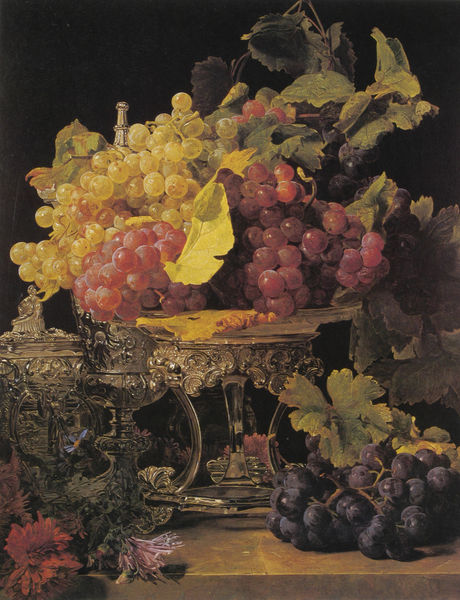
Titel: Traubenstilleben
Künstler: Ferdinand Georg Waldmüller
Standort: Privatbesitz
Institution: Privatbesitz
Schlagwörter: blau, blätter, dunkel, fuß, gemälde, laub, schatten, weiß, gelb, grün, äste, blume, blumen, braun, glas, hell, hintergrund, licht, marmor, renoir, schwarz, tisch, blüte, blüten, obst, rose, rot, malerei, ornament, barock, schale, silber, sockel, stein, tablett, teller, holland, spiegel, öl, zweige, figur, gold, kelch, blatt, pflanze, renaissance, frucht, früchte, krug, ranken, stilleben, stillleben, trauben, vase, ernte, lila, violett, herbst, ölgemälde, wein, glanz, ornamente, verzierung, metall, bronze, platte, tischkante, schinken, becher, vanitas, deckel, zinn, früchtestillleben, geschirr, leinwand, tischplatte, gefässe, karaffe, efeu, obstschale, silberschale, weintrauben, kristall, silbergeschirr, dunkle, ständer, weinlaub, grüntöne, pokal, traube, weinblätter, weintraube, reben, etagere, ziseliert, geschmiedet, behälter, dreifuß, rote, weinlese, aufsatz, glasgefässe, schmiedarbeit, silbergefässe, schwaz, pokale, weisse, chrysantheme, e, nriglas, sachle